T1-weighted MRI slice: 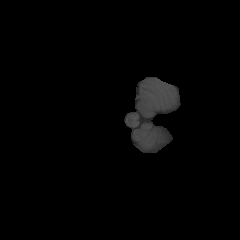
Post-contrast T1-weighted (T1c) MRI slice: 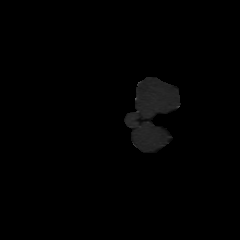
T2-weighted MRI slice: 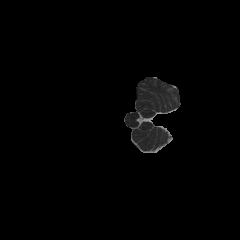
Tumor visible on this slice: no